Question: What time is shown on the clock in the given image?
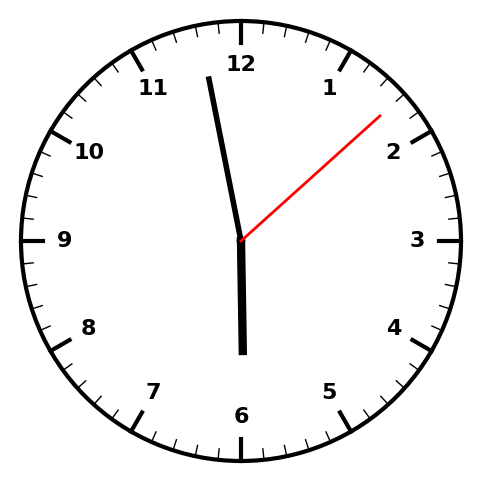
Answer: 05:58:08